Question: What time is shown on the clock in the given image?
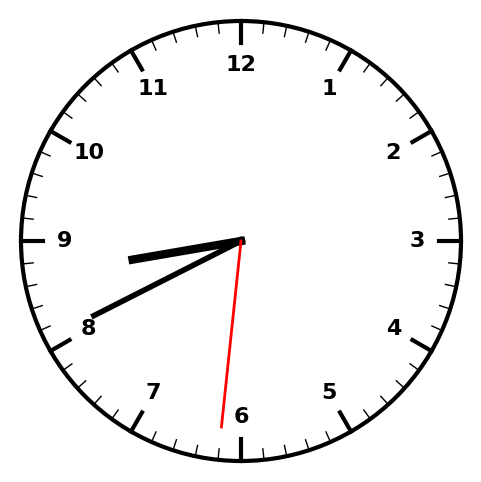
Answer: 08:40:31